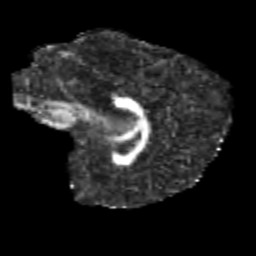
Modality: FA
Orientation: sagittal
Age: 10
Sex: male
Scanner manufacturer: siemens
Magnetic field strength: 3 T
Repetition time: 3.8 s
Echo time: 0.07 s